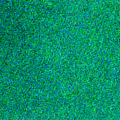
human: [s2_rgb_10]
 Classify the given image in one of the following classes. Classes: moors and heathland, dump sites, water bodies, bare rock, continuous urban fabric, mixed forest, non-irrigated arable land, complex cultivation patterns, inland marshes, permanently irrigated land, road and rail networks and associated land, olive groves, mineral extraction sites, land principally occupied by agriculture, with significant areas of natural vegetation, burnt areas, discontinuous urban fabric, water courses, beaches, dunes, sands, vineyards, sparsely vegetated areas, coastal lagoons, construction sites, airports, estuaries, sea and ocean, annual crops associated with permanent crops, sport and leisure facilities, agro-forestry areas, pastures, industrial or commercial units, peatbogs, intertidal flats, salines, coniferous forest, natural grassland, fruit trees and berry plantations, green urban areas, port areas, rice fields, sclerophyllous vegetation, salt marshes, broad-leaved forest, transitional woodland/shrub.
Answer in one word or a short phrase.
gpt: sea and ocean